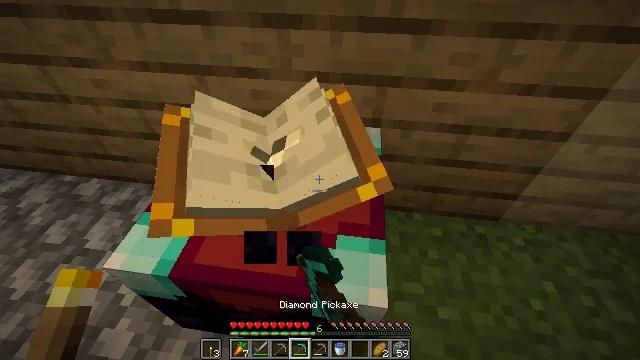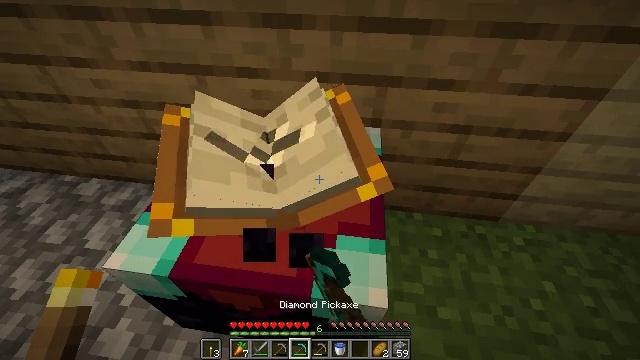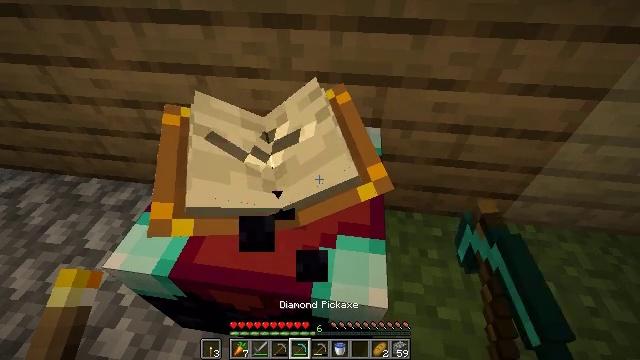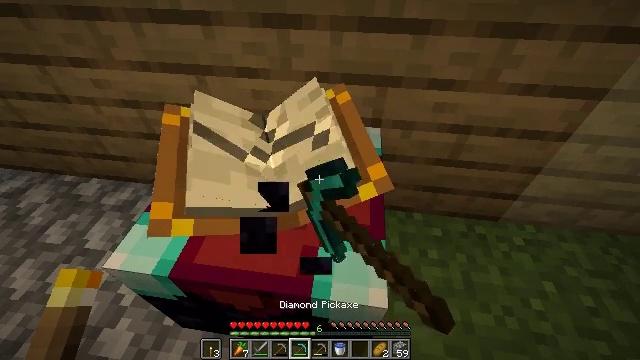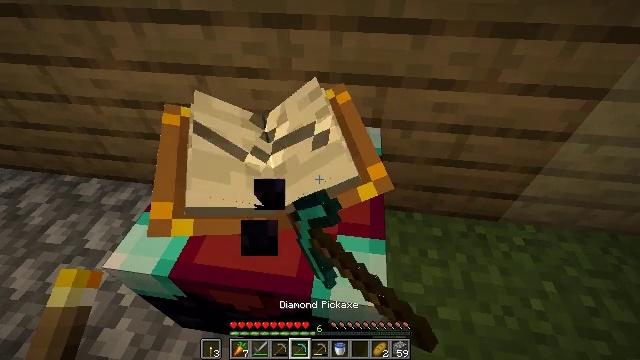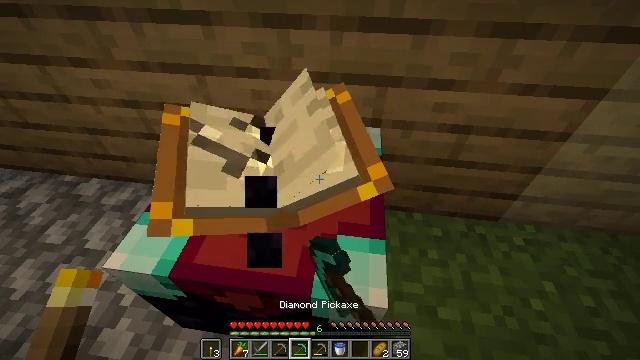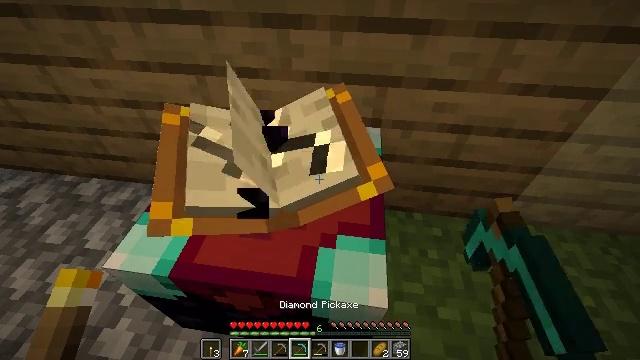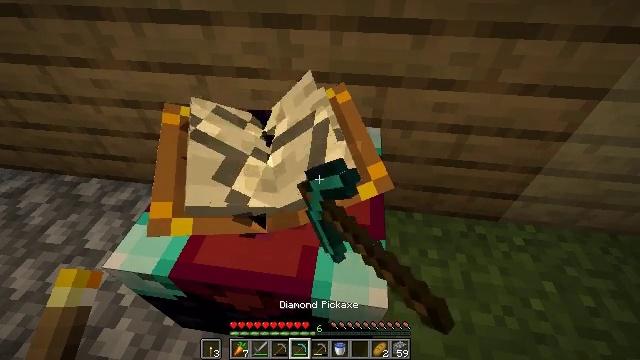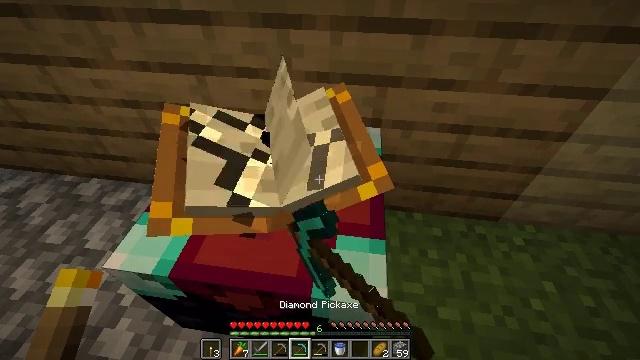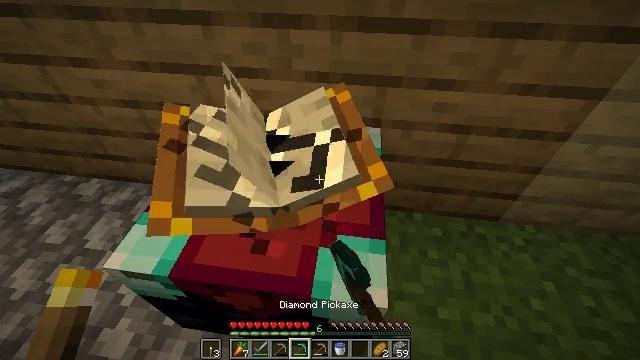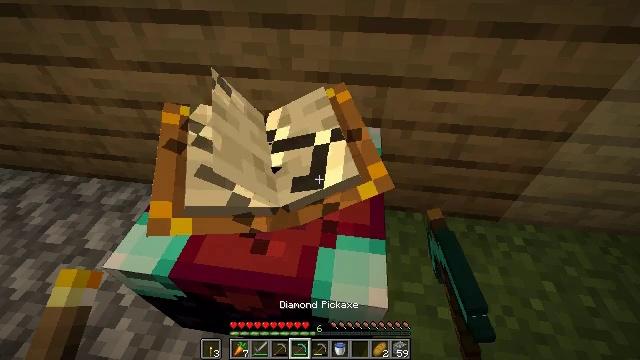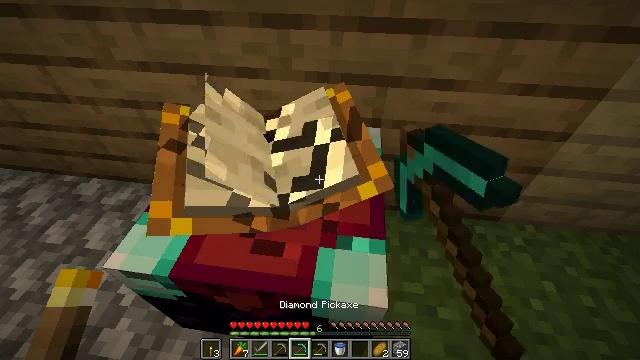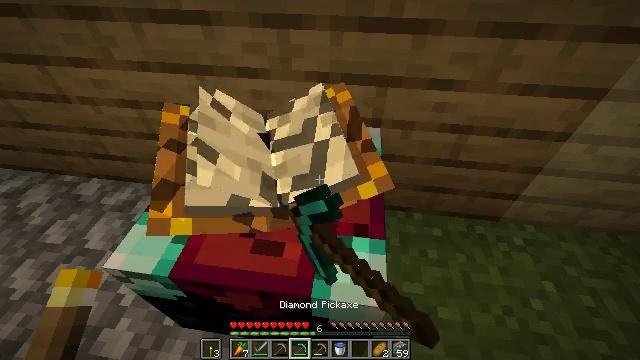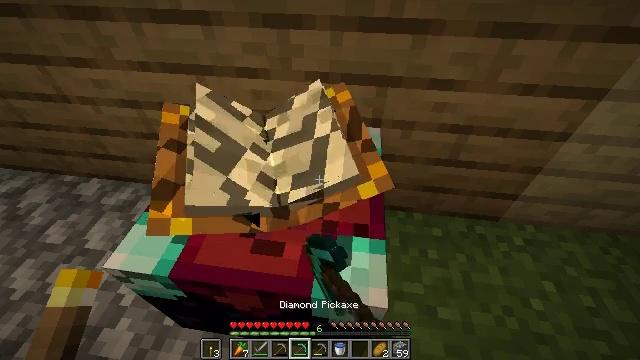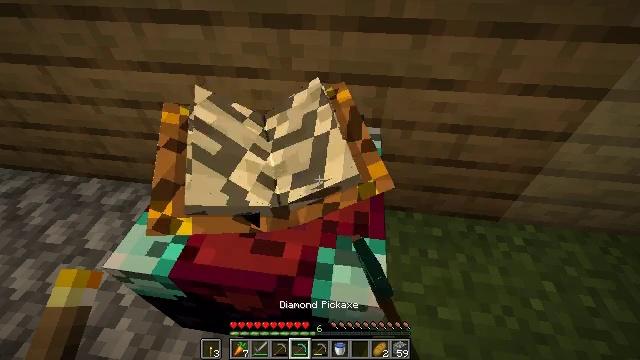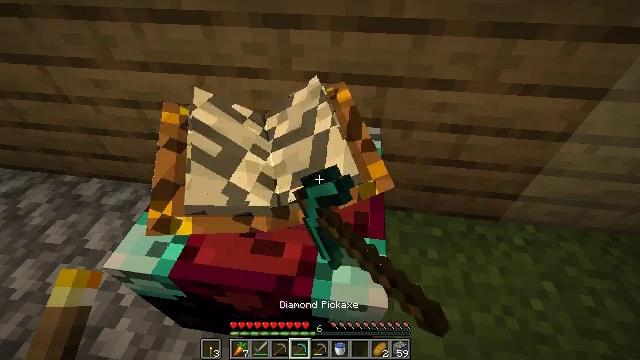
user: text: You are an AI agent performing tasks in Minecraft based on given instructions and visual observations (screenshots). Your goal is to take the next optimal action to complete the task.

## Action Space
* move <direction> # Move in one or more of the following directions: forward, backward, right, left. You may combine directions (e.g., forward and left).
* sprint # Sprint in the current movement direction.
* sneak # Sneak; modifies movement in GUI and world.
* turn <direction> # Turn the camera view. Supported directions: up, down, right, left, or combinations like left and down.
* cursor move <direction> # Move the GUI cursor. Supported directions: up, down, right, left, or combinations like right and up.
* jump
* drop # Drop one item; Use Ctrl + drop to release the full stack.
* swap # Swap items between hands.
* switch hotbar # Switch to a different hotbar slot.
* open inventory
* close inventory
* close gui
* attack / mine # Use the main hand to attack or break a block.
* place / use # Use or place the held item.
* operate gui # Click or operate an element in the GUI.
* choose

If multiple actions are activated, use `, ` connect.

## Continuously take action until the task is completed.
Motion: motion action
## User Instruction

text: Break the enchanting table to move it.
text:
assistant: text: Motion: attack / mine
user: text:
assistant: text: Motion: attack / mine
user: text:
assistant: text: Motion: attack / mine
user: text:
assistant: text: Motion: attack / mine
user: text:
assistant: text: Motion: attack / mine
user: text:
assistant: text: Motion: attack / mine
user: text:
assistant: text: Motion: attack / mine
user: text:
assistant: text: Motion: attack / mine
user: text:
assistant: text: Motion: attack / mine
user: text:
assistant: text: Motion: attack / mine
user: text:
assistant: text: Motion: attack / mine
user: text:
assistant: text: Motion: attack / mine
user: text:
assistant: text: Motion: attack / mine
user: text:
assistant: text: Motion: attack / mine
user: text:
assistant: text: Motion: attack / mine
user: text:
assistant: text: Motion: attack / mine
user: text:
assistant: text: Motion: attack / mine
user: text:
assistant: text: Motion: attack / mine
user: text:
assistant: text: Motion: attack / mine
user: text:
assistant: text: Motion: attack / mine
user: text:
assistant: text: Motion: attack / mine